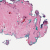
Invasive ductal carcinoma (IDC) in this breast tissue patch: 0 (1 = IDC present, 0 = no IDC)